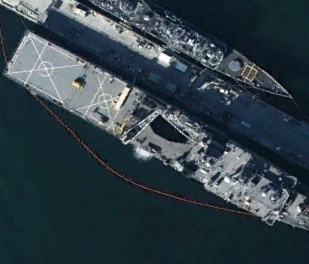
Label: combat